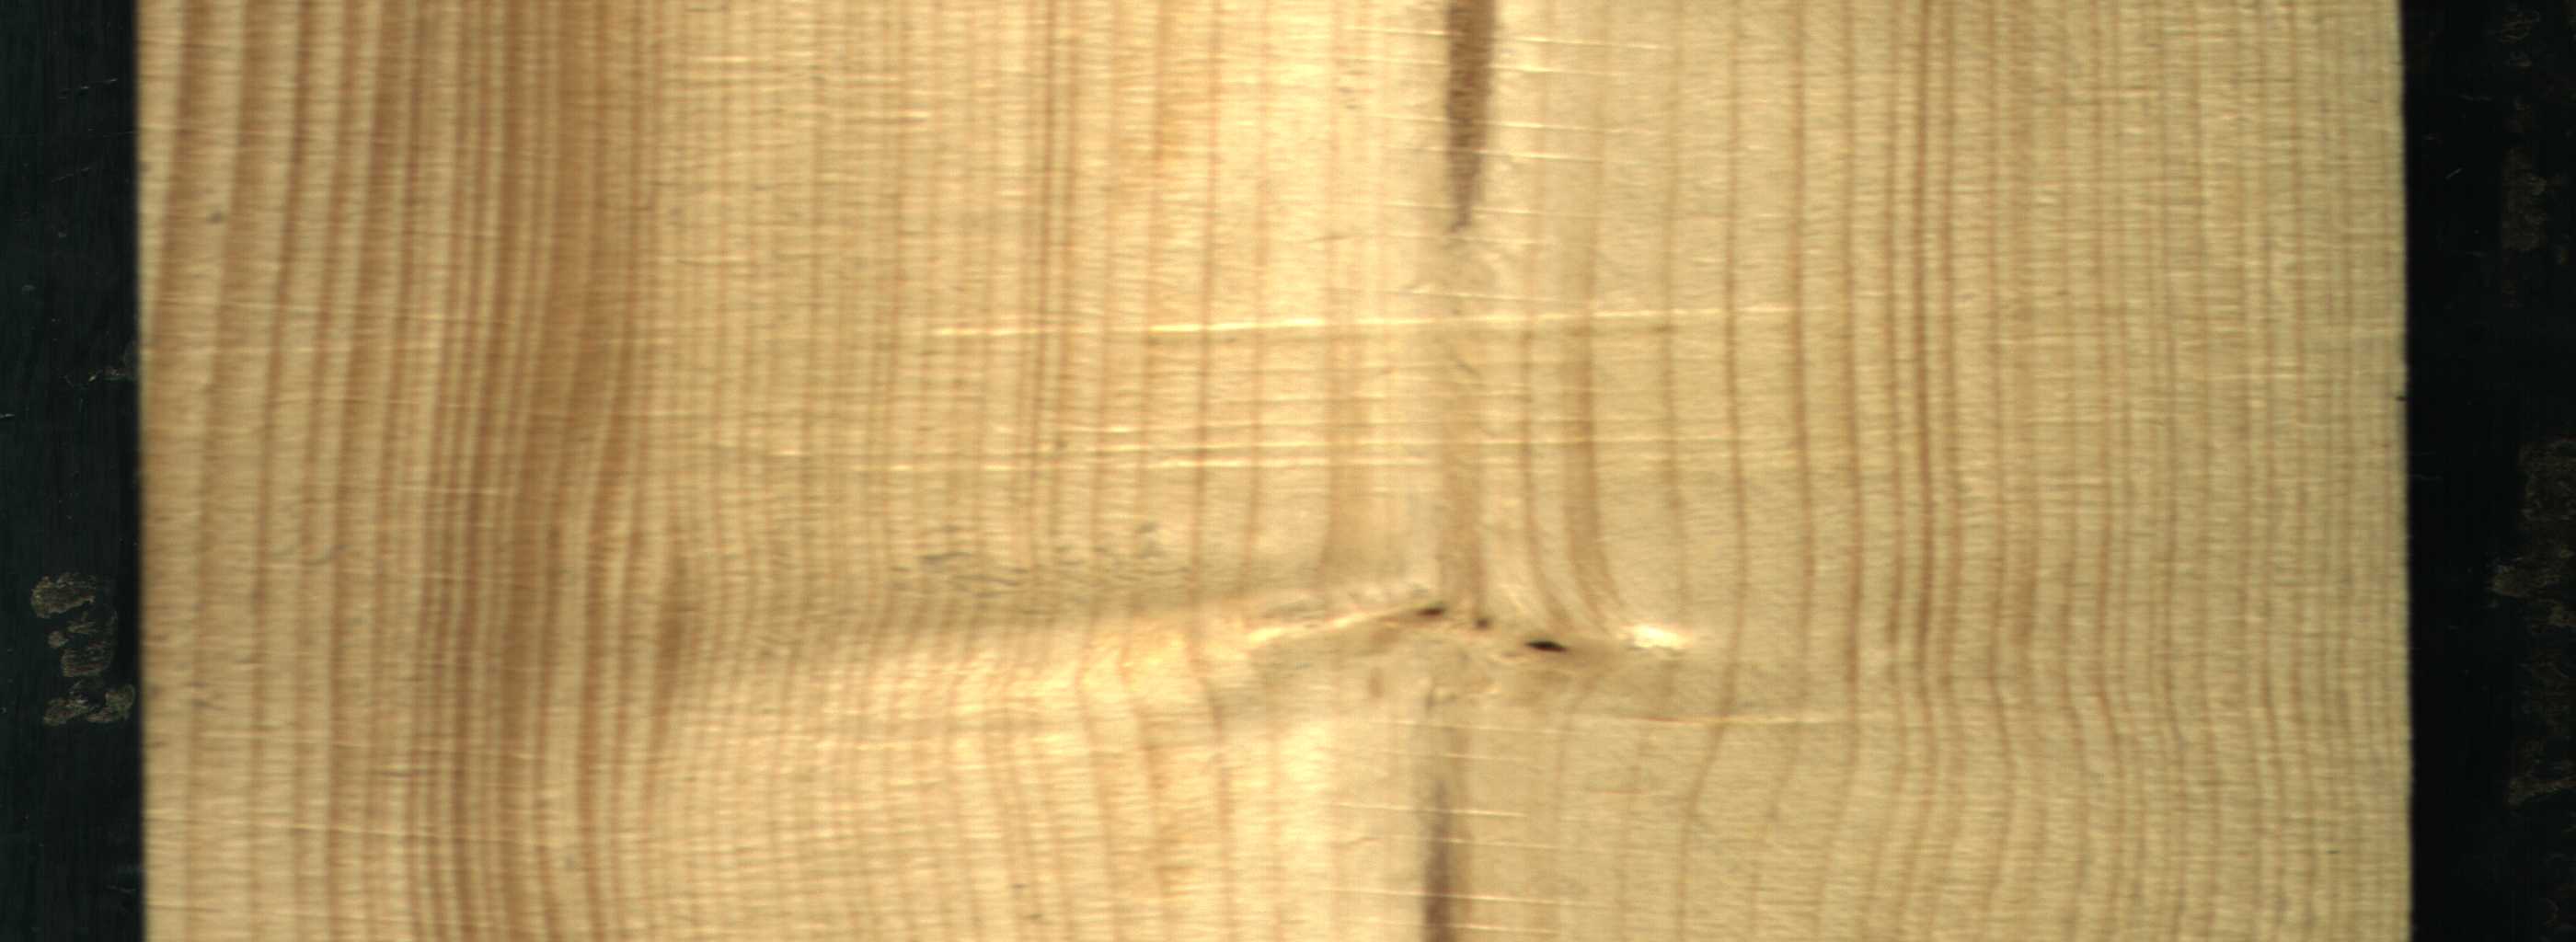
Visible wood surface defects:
Marrow
Quartzity
Live_Knot